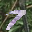
Label: 7